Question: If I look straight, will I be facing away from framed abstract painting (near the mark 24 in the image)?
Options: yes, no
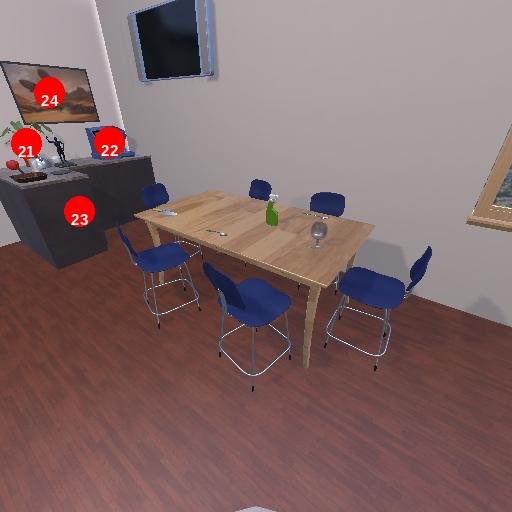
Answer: yes